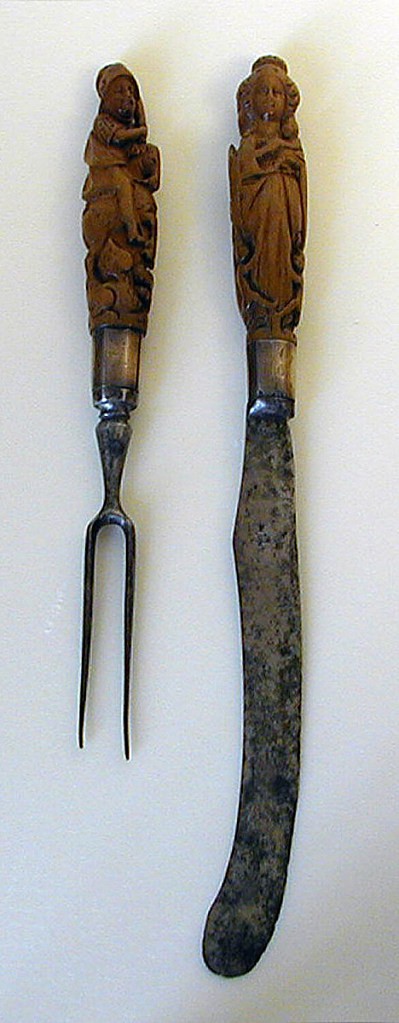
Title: Fork with Figural Carved Wood Handle
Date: ca. 1700
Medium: steel, silver, wood
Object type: fork
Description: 1985-103-49/50: Scimitar-shaped blade with rounded end. Octagonal ...;     1985-103-49: Scimitar-shaped blade with rounded end. Octagonal ...;     1985-103-50: Two-tined fork, baluster shaft. Octagonal plain br...